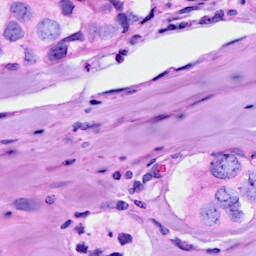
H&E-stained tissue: Breast